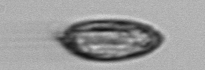
Label: Katodinium_or_Torodinium